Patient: sex M, age 43
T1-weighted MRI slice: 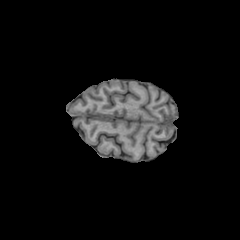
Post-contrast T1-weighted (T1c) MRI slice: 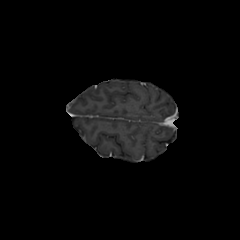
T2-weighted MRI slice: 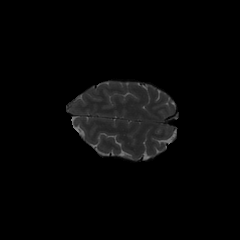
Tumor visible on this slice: no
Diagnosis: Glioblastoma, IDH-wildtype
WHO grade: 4